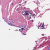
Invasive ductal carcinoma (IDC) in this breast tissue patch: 0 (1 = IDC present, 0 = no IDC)